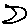
Label: moon